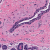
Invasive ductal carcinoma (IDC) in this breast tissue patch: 0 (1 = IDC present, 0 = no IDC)